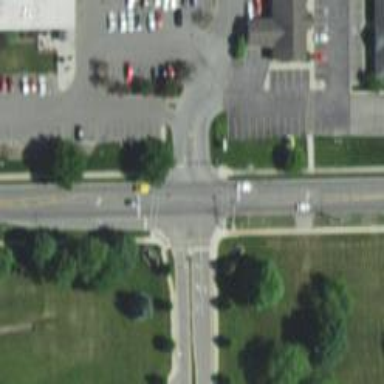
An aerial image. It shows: Marked crossing on footway.